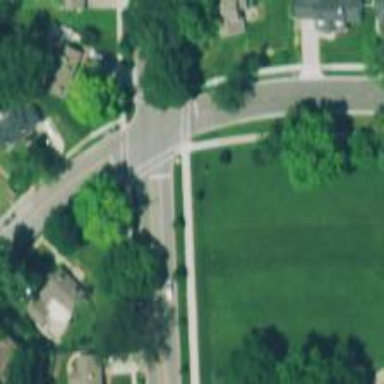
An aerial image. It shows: Solid crossing edge road marking.